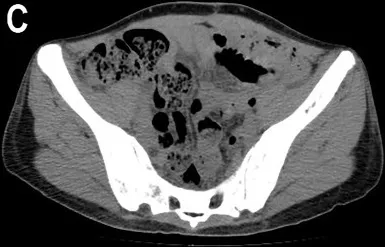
Computed tomography. (C, D) CT after the surgery showed that the huge masses in the pelvis and the bilateral pleural effusion had disappeared.
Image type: radiology (ct)